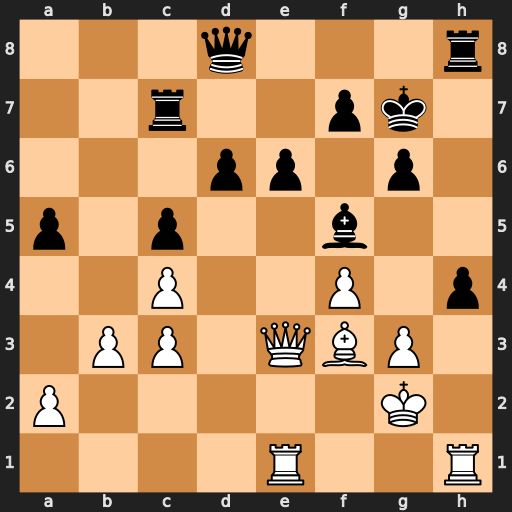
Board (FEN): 3q3r/2r2pk1/3pp1p1/p1p2b2/2P2P1p/1PP1QBP1/P5K1/4R2R
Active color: w
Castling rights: -
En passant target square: -
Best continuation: g4 Bxg4 Bxg4